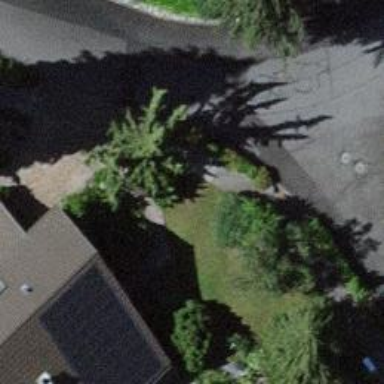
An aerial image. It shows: Sidewalk along the footway.